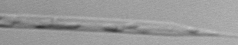
Label: Rhizosolenia